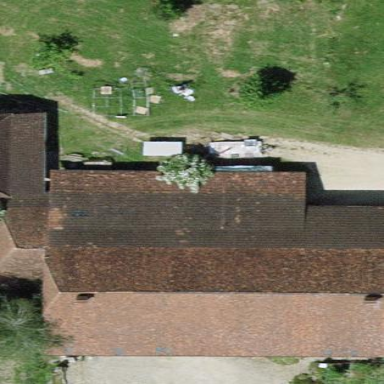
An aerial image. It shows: Farm building.